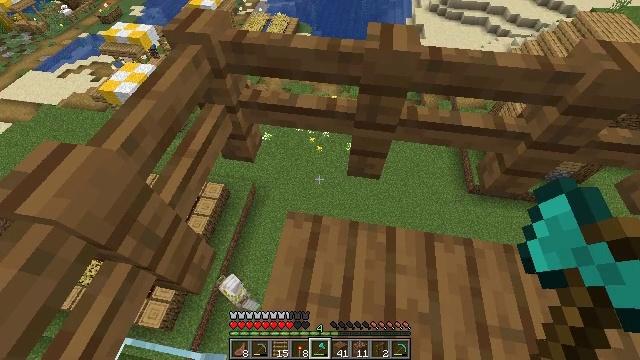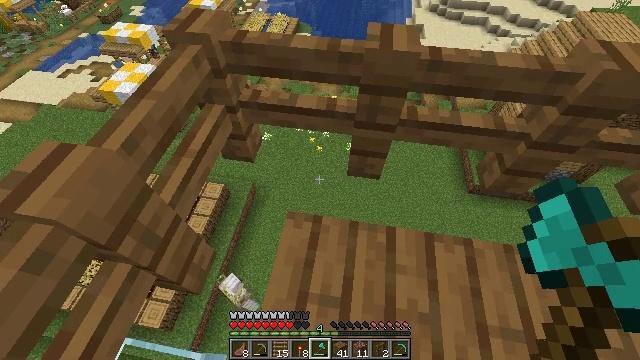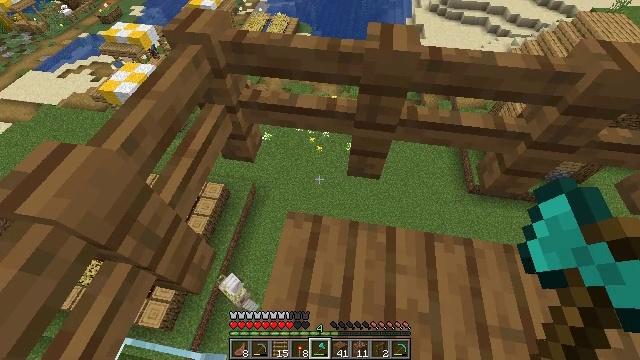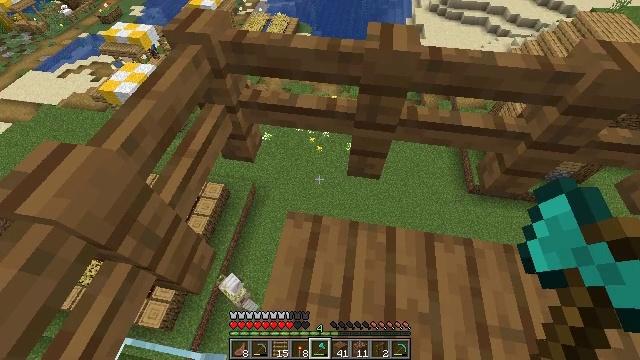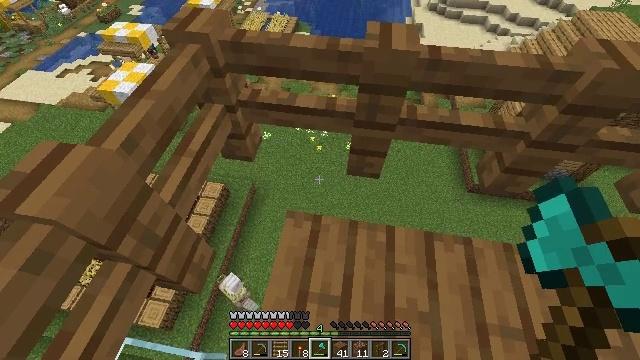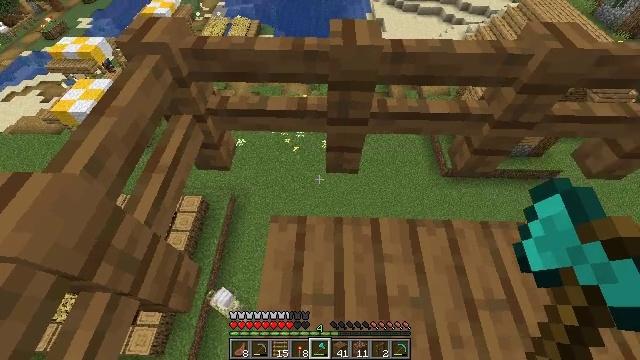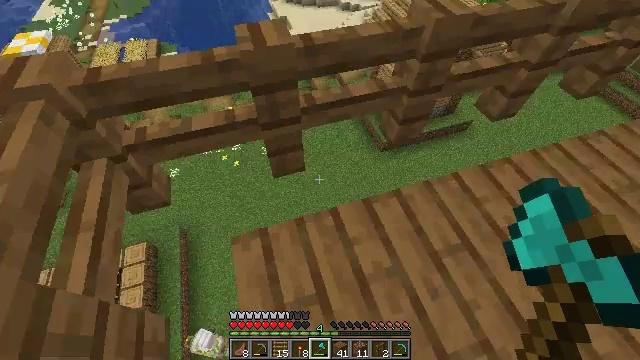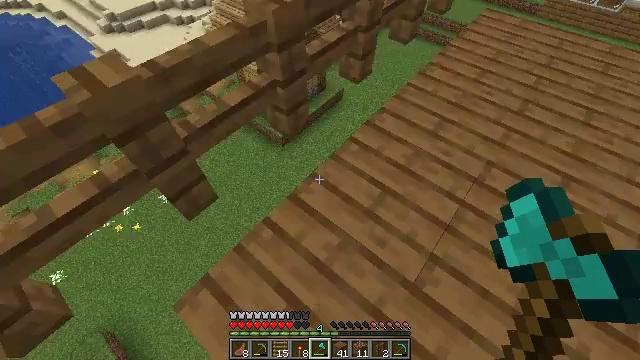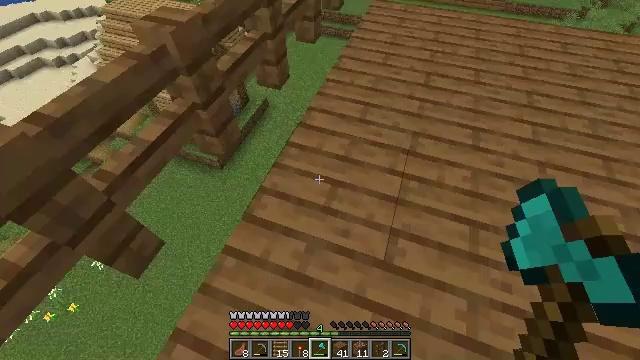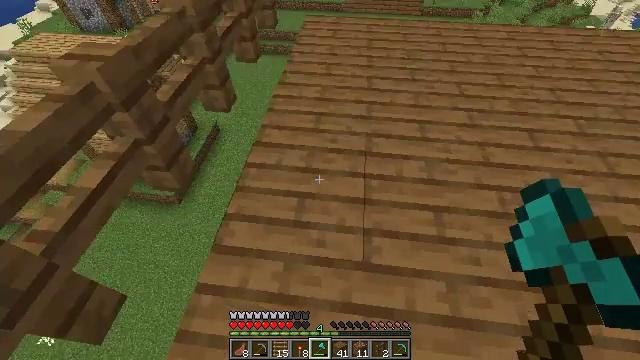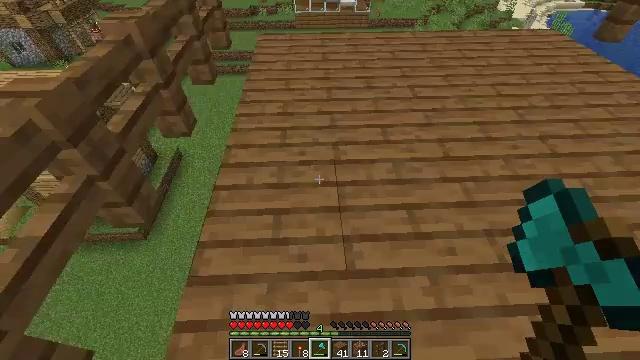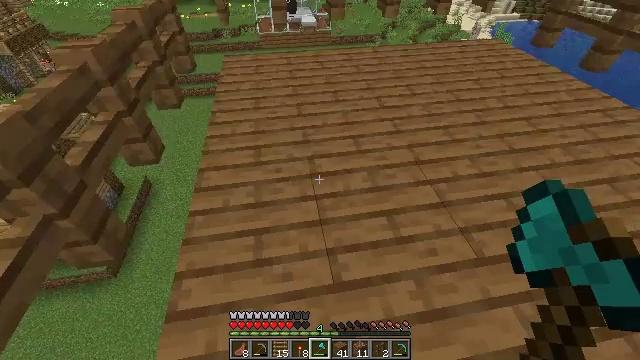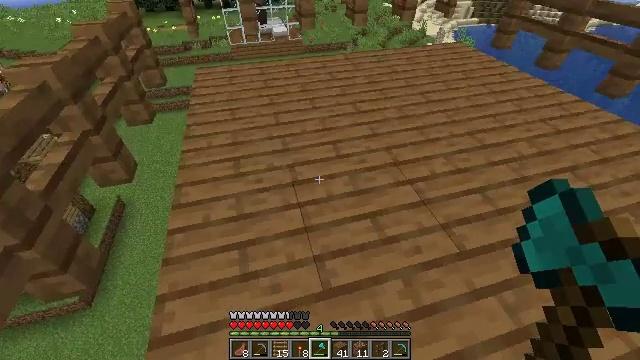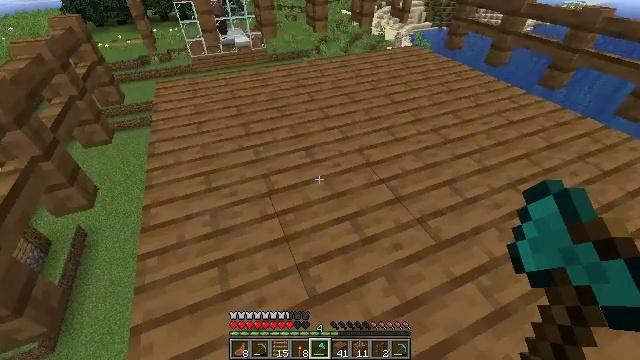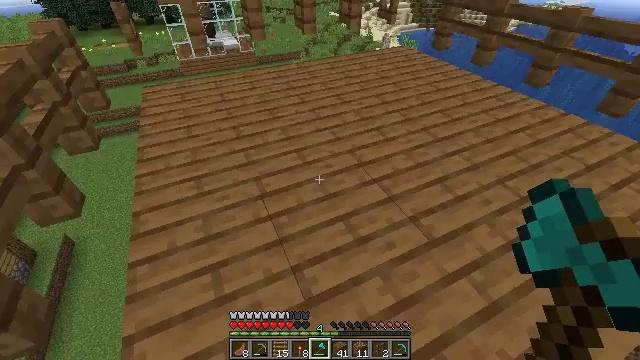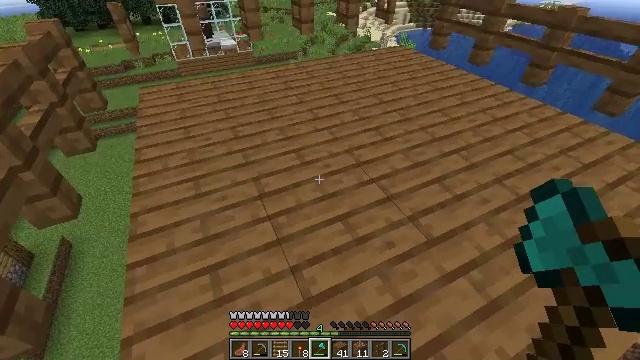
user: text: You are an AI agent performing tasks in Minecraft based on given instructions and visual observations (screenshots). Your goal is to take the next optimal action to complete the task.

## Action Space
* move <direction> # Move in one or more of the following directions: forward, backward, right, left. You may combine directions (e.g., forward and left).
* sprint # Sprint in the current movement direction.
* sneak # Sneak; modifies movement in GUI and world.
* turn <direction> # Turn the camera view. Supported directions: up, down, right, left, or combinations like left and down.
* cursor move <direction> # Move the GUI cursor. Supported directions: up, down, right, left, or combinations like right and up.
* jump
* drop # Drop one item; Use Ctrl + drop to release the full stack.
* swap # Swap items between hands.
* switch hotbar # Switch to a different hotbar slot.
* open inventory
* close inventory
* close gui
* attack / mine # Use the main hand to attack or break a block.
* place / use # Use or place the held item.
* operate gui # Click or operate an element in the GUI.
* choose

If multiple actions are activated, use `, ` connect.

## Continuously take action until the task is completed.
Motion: motion action
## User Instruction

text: Reclaim the spruce fence for reuse.
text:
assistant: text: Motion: no_op
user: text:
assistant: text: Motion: no_op
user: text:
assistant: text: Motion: no_op
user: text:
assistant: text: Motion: no_op
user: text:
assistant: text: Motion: turn right
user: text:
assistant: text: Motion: turn right
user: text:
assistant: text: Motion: turn right
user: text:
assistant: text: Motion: turn right and up
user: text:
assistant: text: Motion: turn right and up
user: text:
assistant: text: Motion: turn right and up
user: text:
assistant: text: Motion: turn right and up
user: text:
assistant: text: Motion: turn right and up
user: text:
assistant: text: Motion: turn right and up
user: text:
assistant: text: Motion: turn right
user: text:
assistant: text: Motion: no_op
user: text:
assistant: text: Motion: no_op
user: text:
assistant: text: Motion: no_op
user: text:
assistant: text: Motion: no_op
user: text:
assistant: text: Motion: move forward
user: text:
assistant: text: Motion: move forward, turn left and up
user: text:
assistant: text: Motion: move forward, turn up
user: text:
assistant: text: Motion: move forward, turn right and up
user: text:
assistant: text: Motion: move forward, turn up
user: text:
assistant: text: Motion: move forward, turn up
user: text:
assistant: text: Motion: move forward, turn up
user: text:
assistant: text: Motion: no_op
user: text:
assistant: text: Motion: no_op
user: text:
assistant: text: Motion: no_op
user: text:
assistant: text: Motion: turn right
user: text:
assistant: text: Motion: turn right